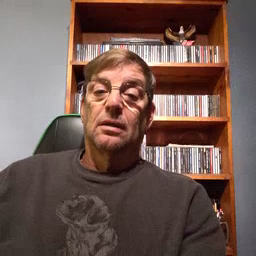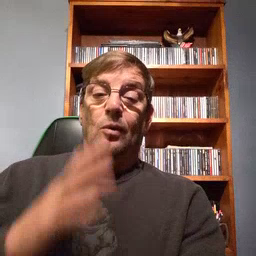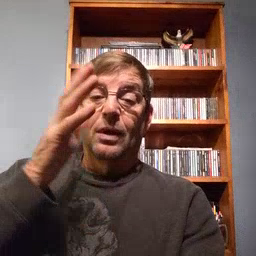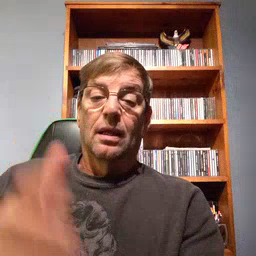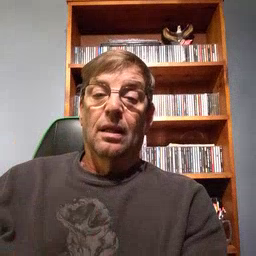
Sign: will